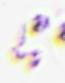
Label: Detritus